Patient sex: M
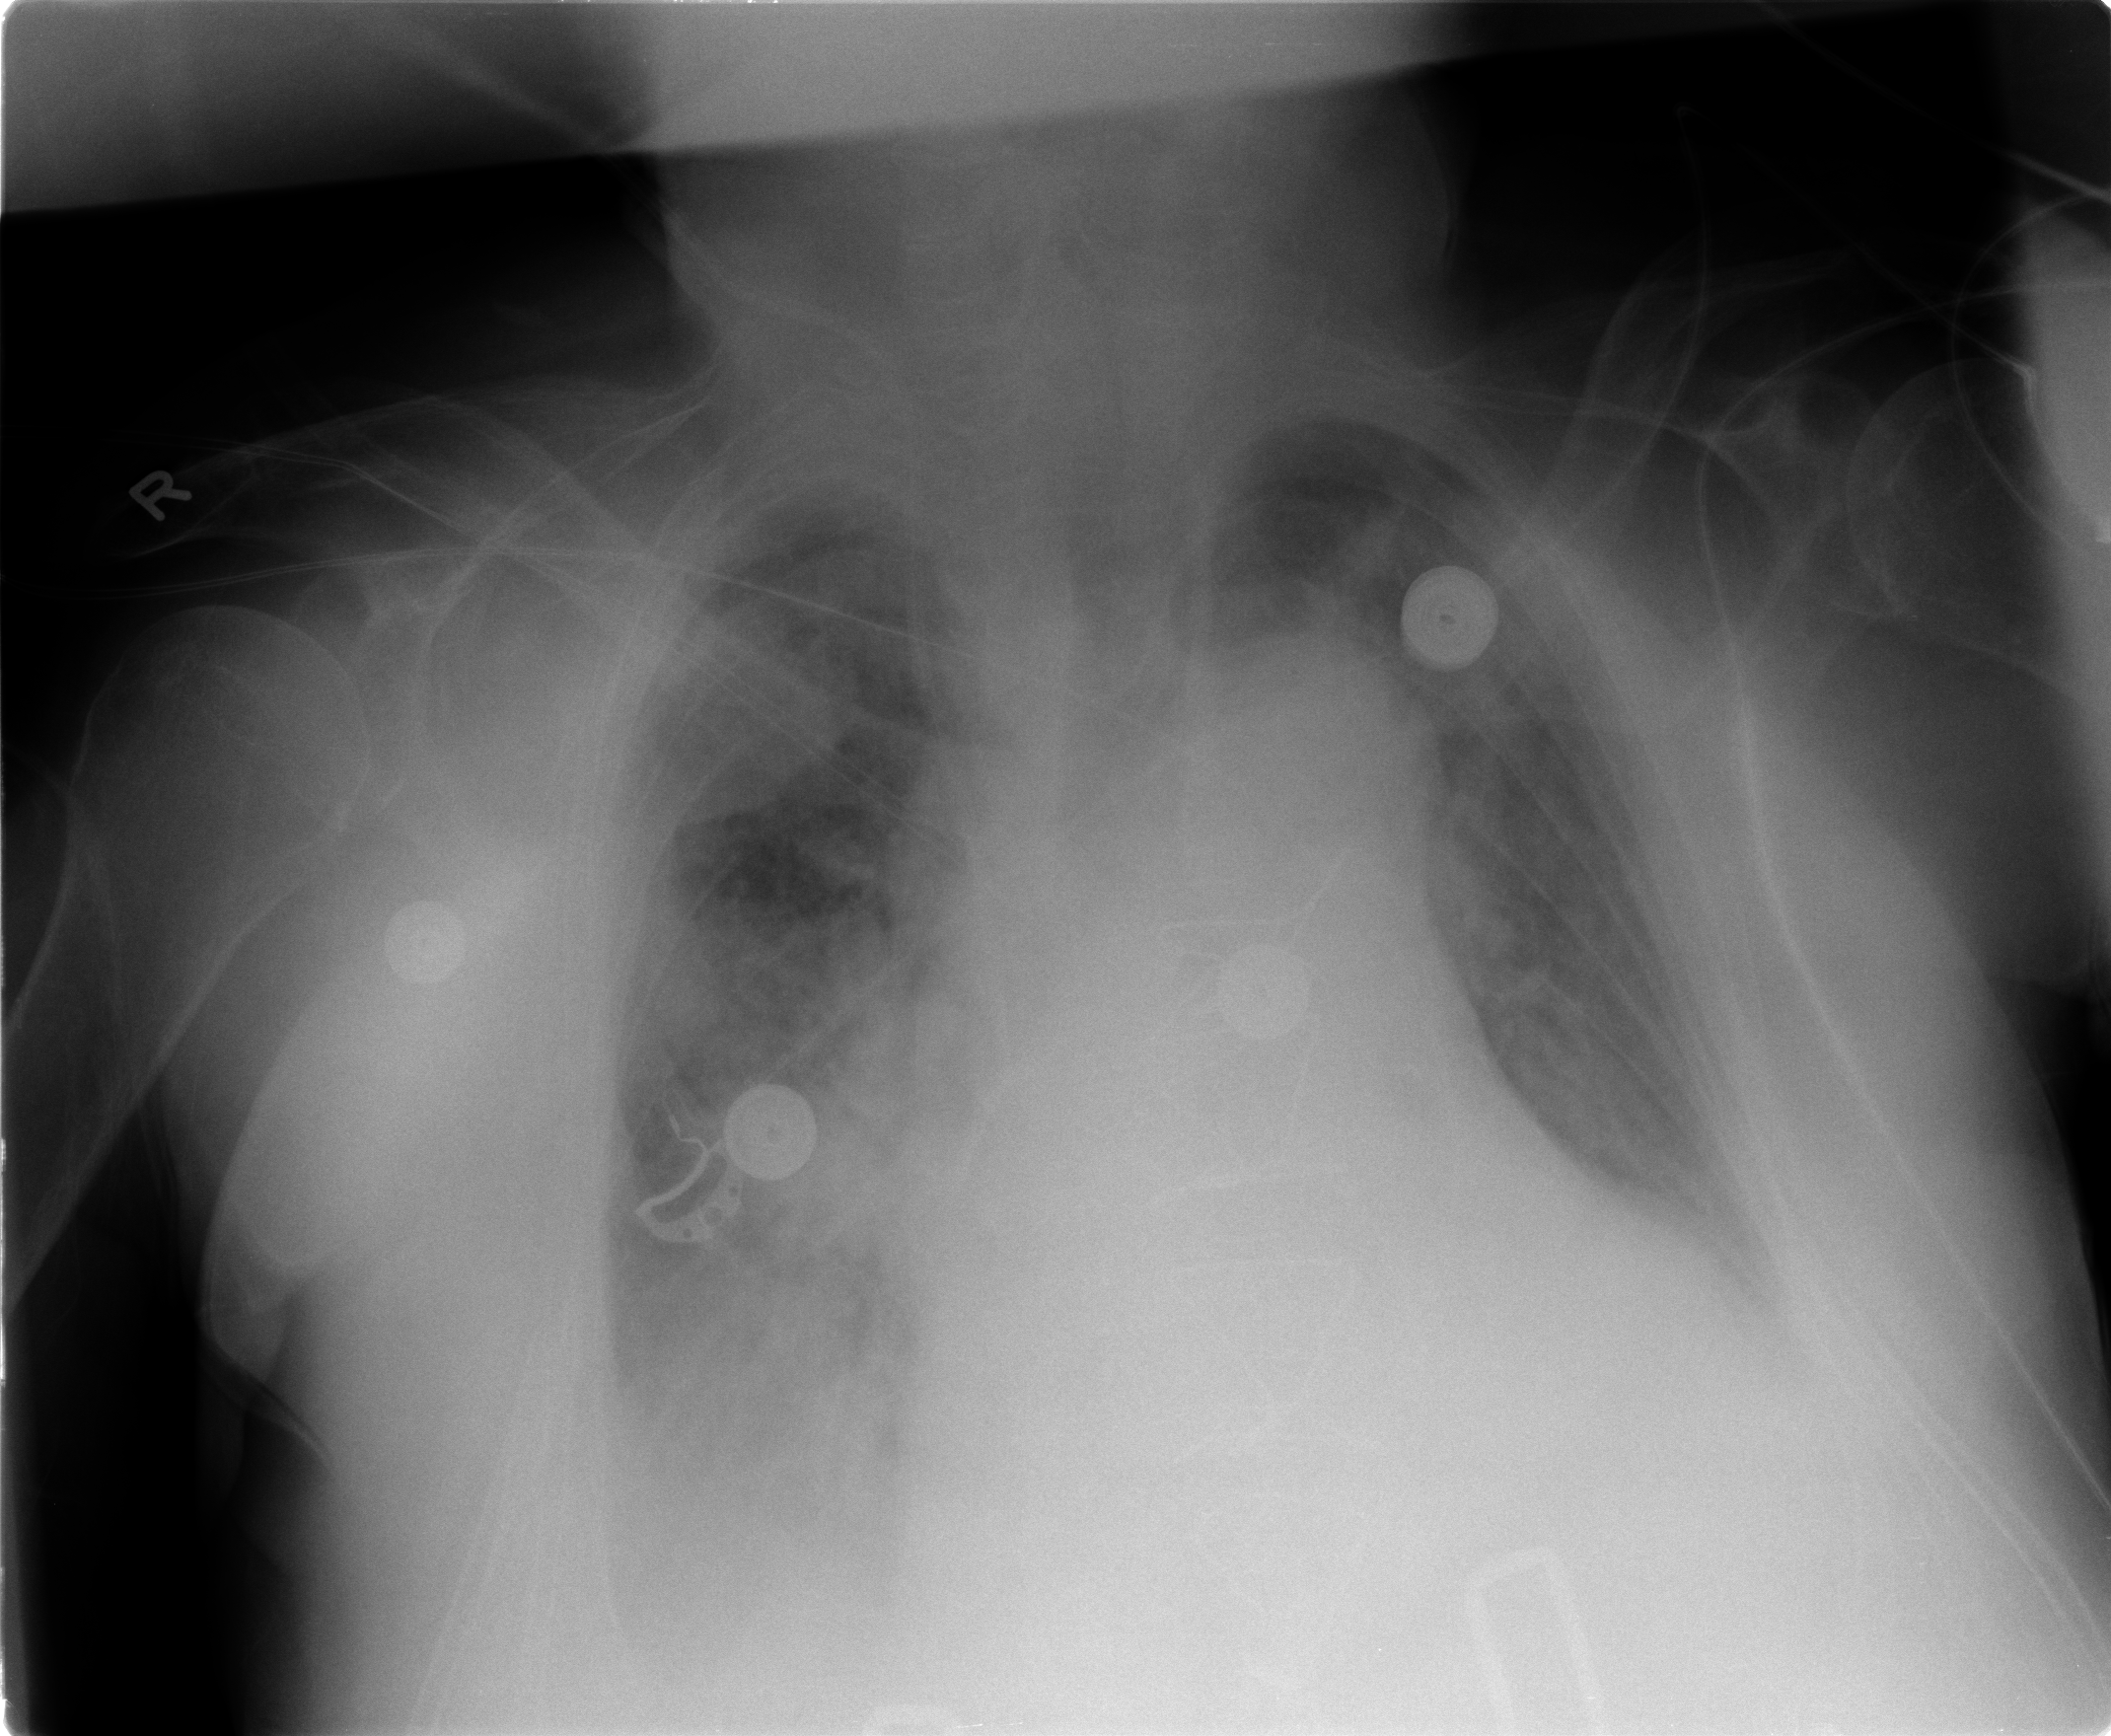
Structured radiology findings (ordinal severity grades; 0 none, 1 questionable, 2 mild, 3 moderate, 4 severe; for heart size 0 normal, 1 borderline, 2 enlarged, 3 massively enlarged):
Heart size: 2
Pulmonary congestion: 3
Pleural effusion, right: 2
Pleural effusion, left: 2
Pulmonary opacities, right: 2
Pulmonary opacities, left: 2
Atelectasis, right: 3
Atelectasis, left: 2